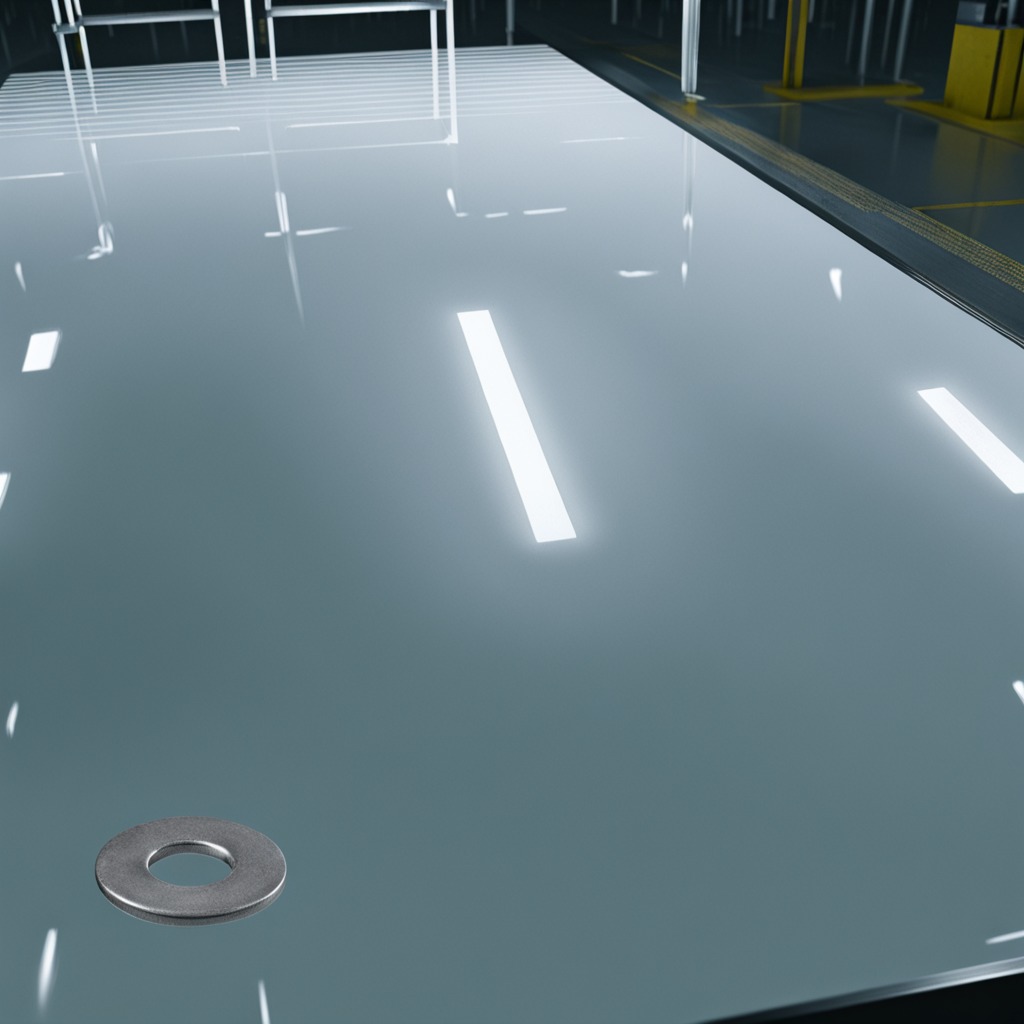
A flat metal washer is lying on a table in a ship maintenance bay industrial lighting.